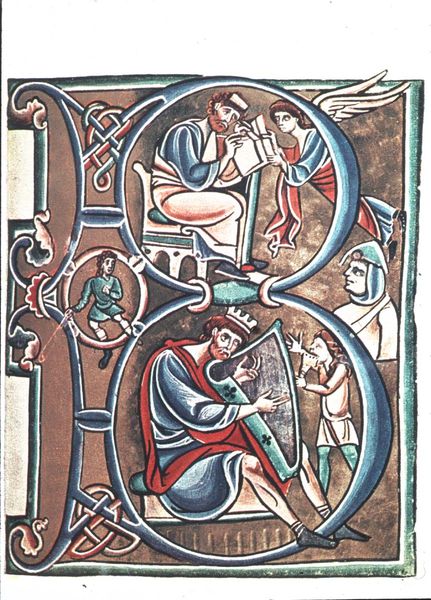
Titel: Souvigny Bibel
Institution: Moulins, Bibliothèque Municipale
Schlagwörter: mann, sitzen, bunt, ornament, bart, mensch, musik, krone, traurig, engel, könig, buch, buchstabe, initiale, harfe, david, buchmalerei, minne, minnesang, önig, b, 8, bchstabe, ngel buchstabe